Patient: sex F, age 75
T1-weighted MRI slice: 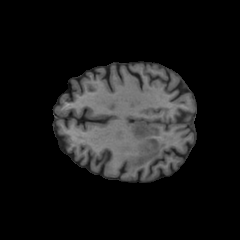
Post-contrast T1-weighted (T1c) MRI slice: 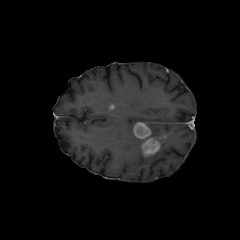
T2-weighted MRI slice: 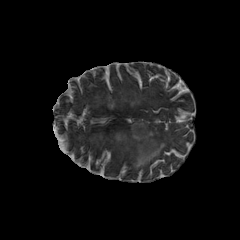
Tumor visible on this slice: yes
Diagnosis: Glioblastoma, IDH-wildtype
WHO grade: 4